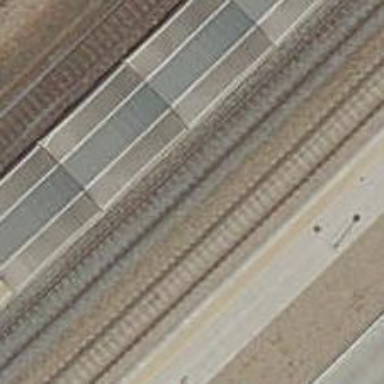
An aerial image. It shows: Railway track with contact line for electrification.